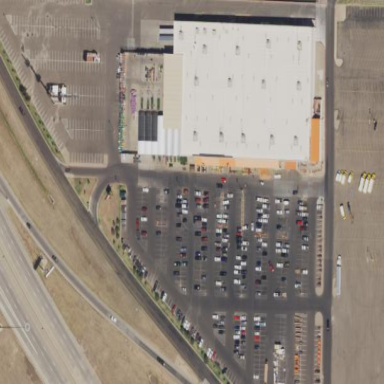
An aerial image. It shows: Retail area.